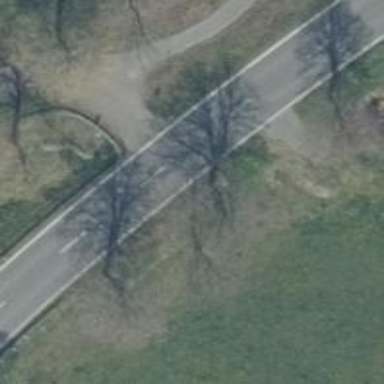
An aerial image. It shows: Asphalt road classified as primary highway.